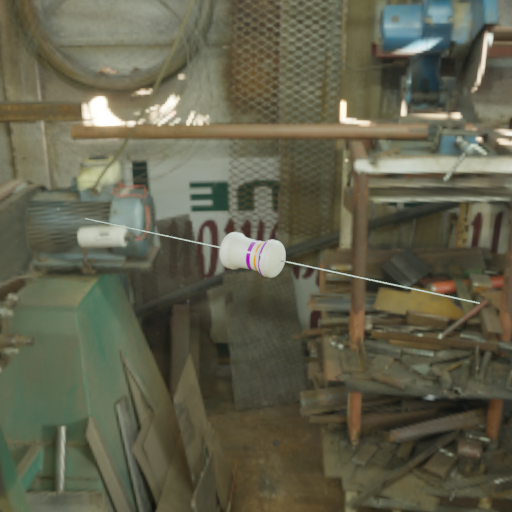
Resistor colour bands (in order): violet, orange, violet